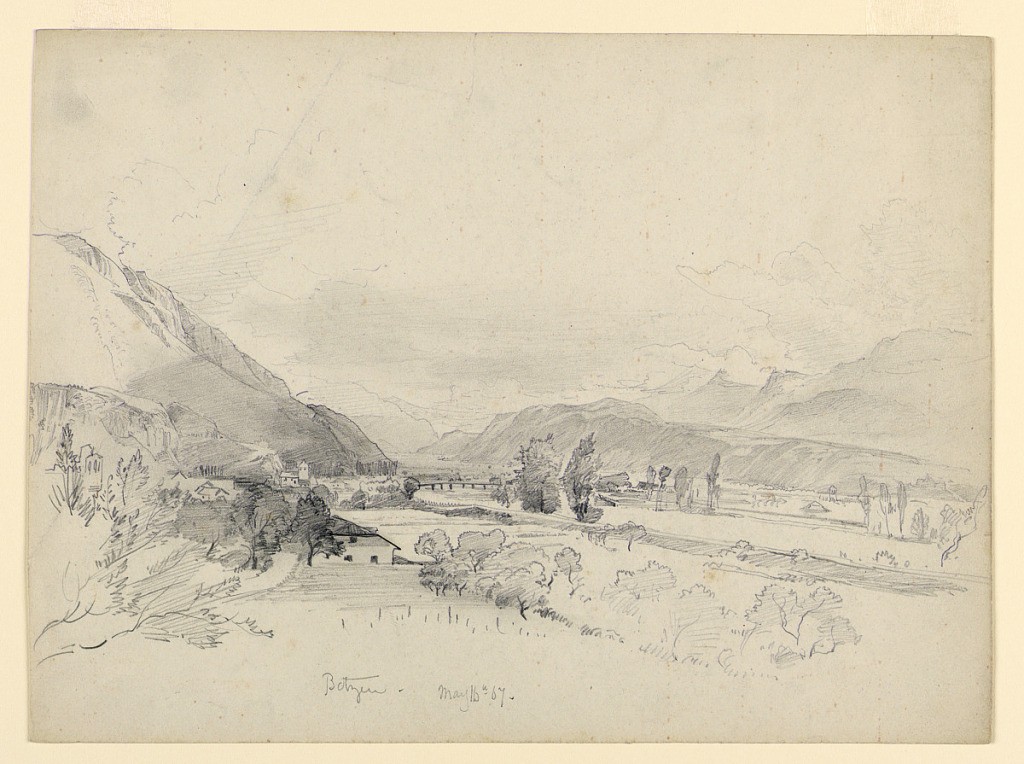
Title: Landscape, Bautzen, Germany
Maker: William Trost Richards, American, 1833–1905
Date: May 16, 1867
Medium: Graphite on paper
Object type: Drawing
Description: Sketch of a river in a valley with a bridge in the center and mountains in the background.